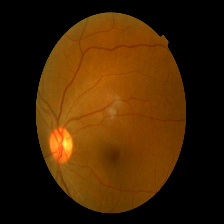
Diabetic retinopathy grade: Mild